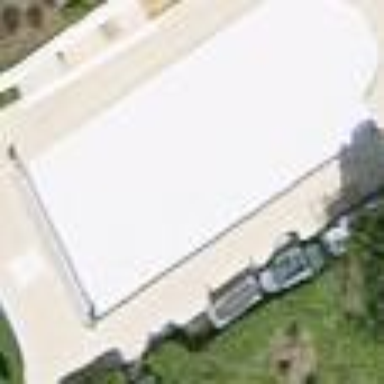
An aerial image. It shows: Swimming pool located in leisure land.